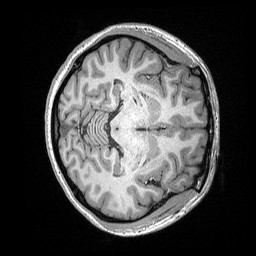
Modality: T1w
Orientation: axial
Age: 25
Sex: female